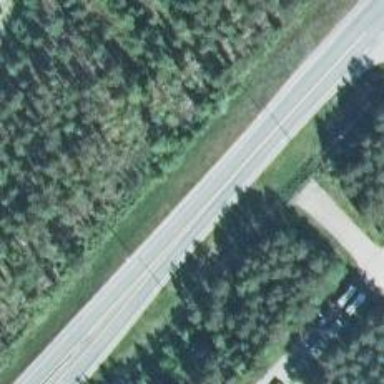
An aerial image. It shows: Asphalt trunk highway.